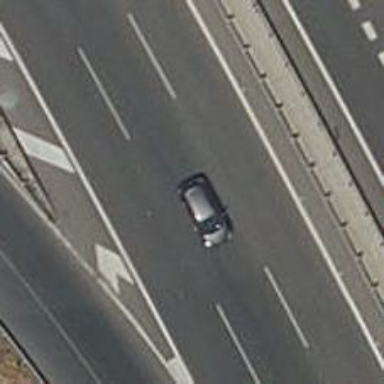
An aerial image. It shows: Motorway.